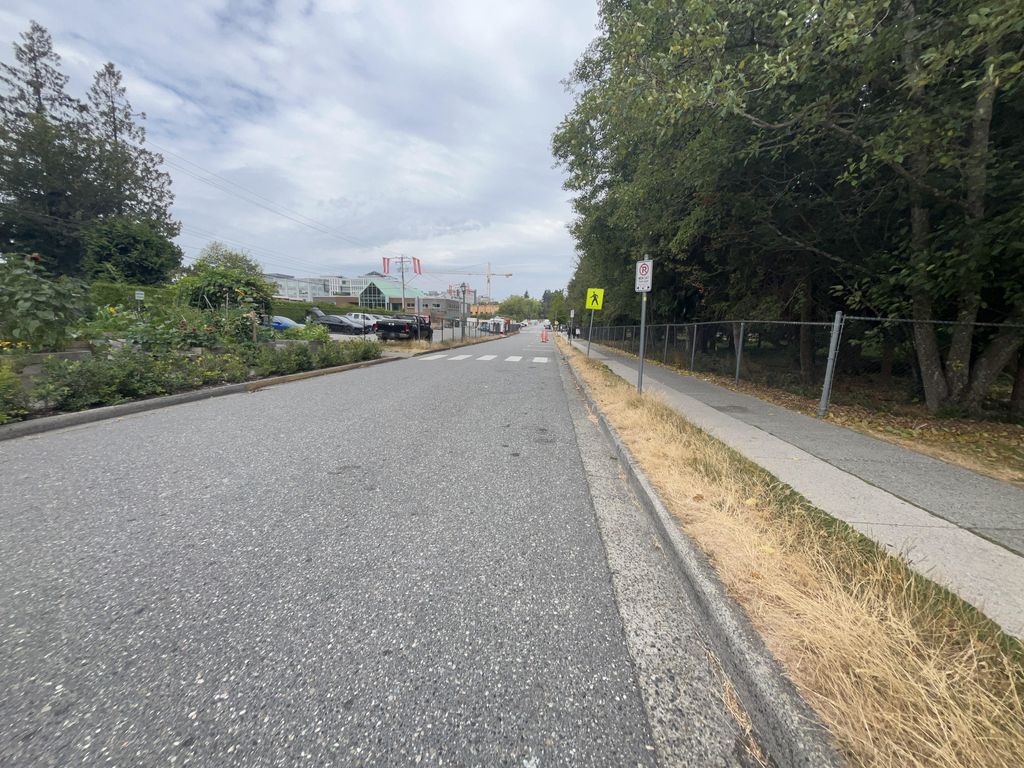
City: vancouver